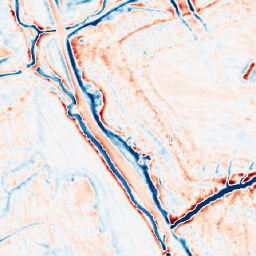
Category: edge_preserving
Decomposition family: bilateral
Decomposition parameters: d: 15
sigma_color: 100
sigma_space: 25
Upsampling method: nearest
Upsampling parameters: scale: 2
Upsampling scale: 2